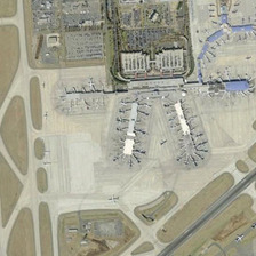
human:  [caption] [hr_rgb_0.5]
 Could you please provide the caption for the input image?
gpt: Many planes are parked near the terminal near the runway and parking lot.

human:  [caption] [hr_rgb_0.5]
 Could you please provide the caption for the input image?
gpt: This is a large airport with some planes.

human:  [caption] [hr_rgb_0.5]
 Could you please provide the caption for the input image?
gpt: Many planes are parked next to terminals near runways and parking lots.

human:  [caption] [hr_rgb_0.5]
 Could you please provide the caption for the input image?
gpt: the ground is brown and the roads are grey .

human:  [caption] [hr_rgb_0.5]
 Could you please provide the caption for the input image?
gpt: This is a big airport with several planes.